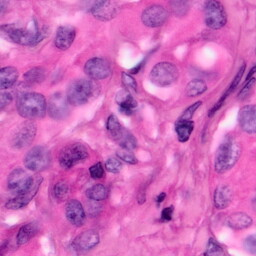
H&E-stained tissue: Pancreatic